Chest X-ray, PA view. Patient: 65 years old, sex M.
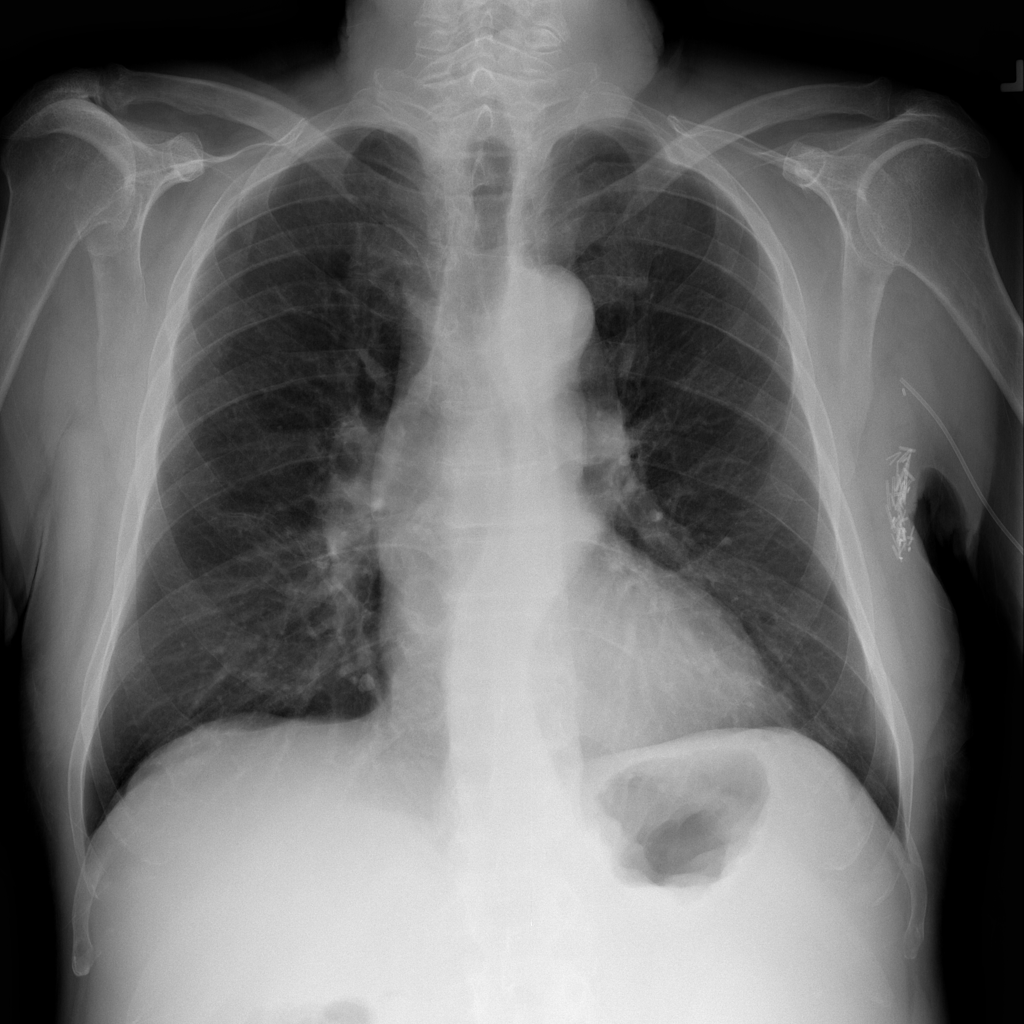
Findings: No Finding